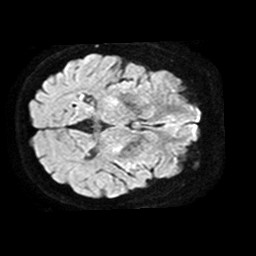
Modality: TRACE
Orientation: axial
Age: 71
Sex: female
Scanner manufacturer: philips
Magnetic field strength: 1.5 T
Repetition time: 3.396 s
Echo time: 0.09411 s